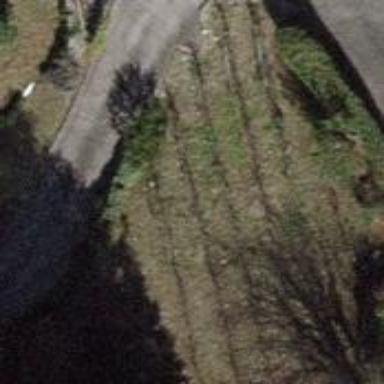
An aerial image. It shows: Vineyard.